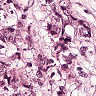
Metastatic tissue present: yes